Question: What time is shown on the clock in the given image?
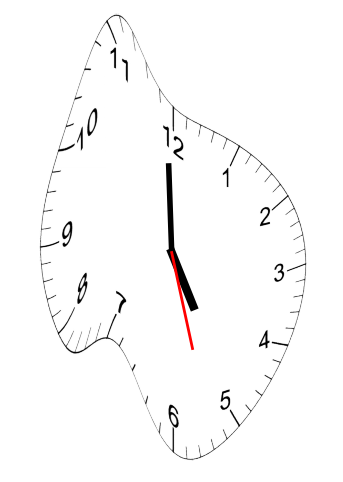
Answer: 04:59:27